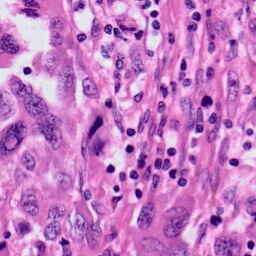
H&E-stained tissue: Skin